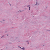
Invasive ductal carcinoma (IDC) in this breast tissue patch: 1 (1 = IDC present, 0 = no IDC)